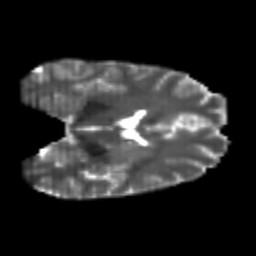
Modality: T2w
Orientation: coronal
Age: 22
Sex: male
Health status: healthy
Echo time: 0.074 s